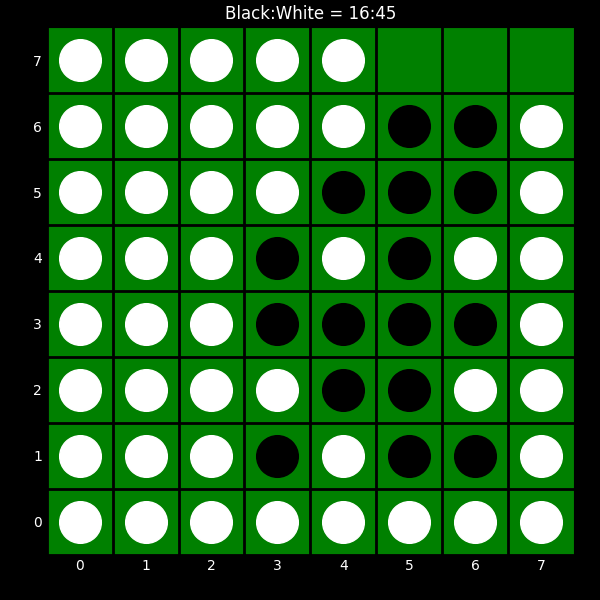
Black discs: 16
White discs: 45